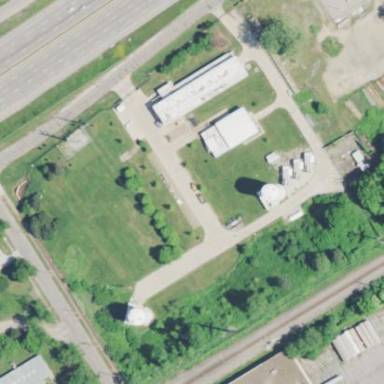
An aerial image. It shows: Water works facility.